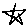
Label: star